Question: I'm struggling to get a Google map working on my website. The problem is that the map shows like this:

Which I understand is a known issue with re-sizing the object after it's div has been shown. (Changed from 'display: none;' to 'display: block;' that is)
I'm using JQueryUI Tabs and a 'display: none;' on the div that encapsulates the tabs.
I did try removing the tabs and displaying all as a block on start, and then do the changes on 'window.load' - but it's rather ugly having the watch things move around by itself after you have loaded.
This <URL>.
Is there another way to do it - or do I have to find a different kind of layout for my map functionality?
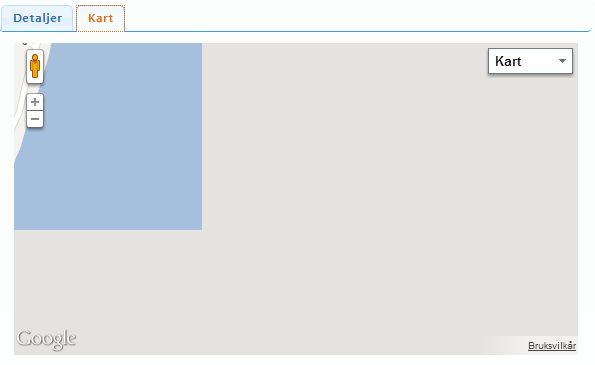
Answer: I have found the only reliable approach is to initialize the map with the canvas at 'display:block', then hide it. If this is done in a $(function() {...}) structure, then you shouldn't see the map before it's hidden.
You can also try hiding the canvas initially and initializing the map when it is first needed, after showing the canvas.
Either way, only initialize the map when its canvas is visible.